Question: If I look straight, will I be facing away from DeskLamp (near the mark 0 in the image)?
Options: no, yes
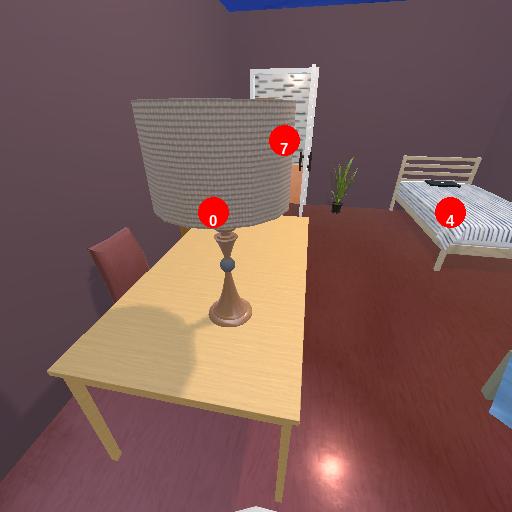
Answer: no